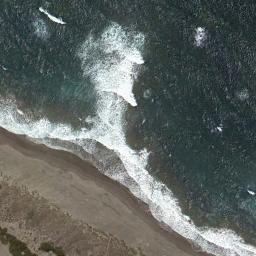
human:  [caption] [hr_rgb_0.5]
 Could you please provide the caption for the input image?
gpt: Waves of deep blue water wash the black beach .

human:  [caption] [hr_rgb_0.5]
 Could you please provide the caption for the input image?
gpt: The beach with brown sand and the color of the seawater is dark blue .

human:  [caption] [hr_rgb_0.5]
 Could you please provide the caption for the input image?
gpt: The sea is blue by the beach .

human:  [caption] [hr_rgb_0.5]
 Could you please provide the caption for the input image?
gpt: Dark sea and light brown sand beach with waves .

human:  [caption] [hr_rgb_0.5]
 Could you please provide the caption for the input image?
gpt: There are water marks on the beach .